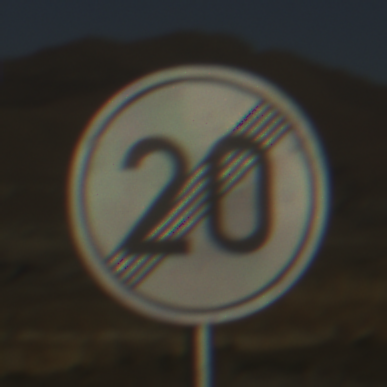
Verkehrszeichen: EndeGeschwindigkeit20
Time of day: SunriseSunset
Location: Outdoor (Nature)
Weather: Clear
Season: NotSpecified
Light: Natural